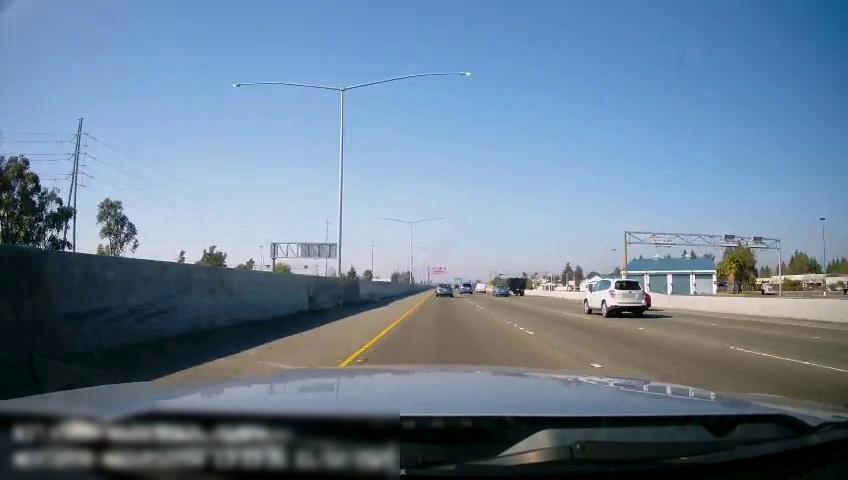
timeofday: Day
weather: Sunny
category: Drivable Space
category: Vehicles | Car
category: Vehicles | Car
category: Vehicles | SUV
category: Vehicles | SUV
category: Vehicles | Other LV
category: Vehicles | Other LV
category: Vehicles | Car
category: Lanes | Alternate Lane
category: Lanes | Current Lane
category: Lanes | Current Lane
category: Lanes | Alternate Lane
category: Lanes | Alternate Lane